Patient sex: F
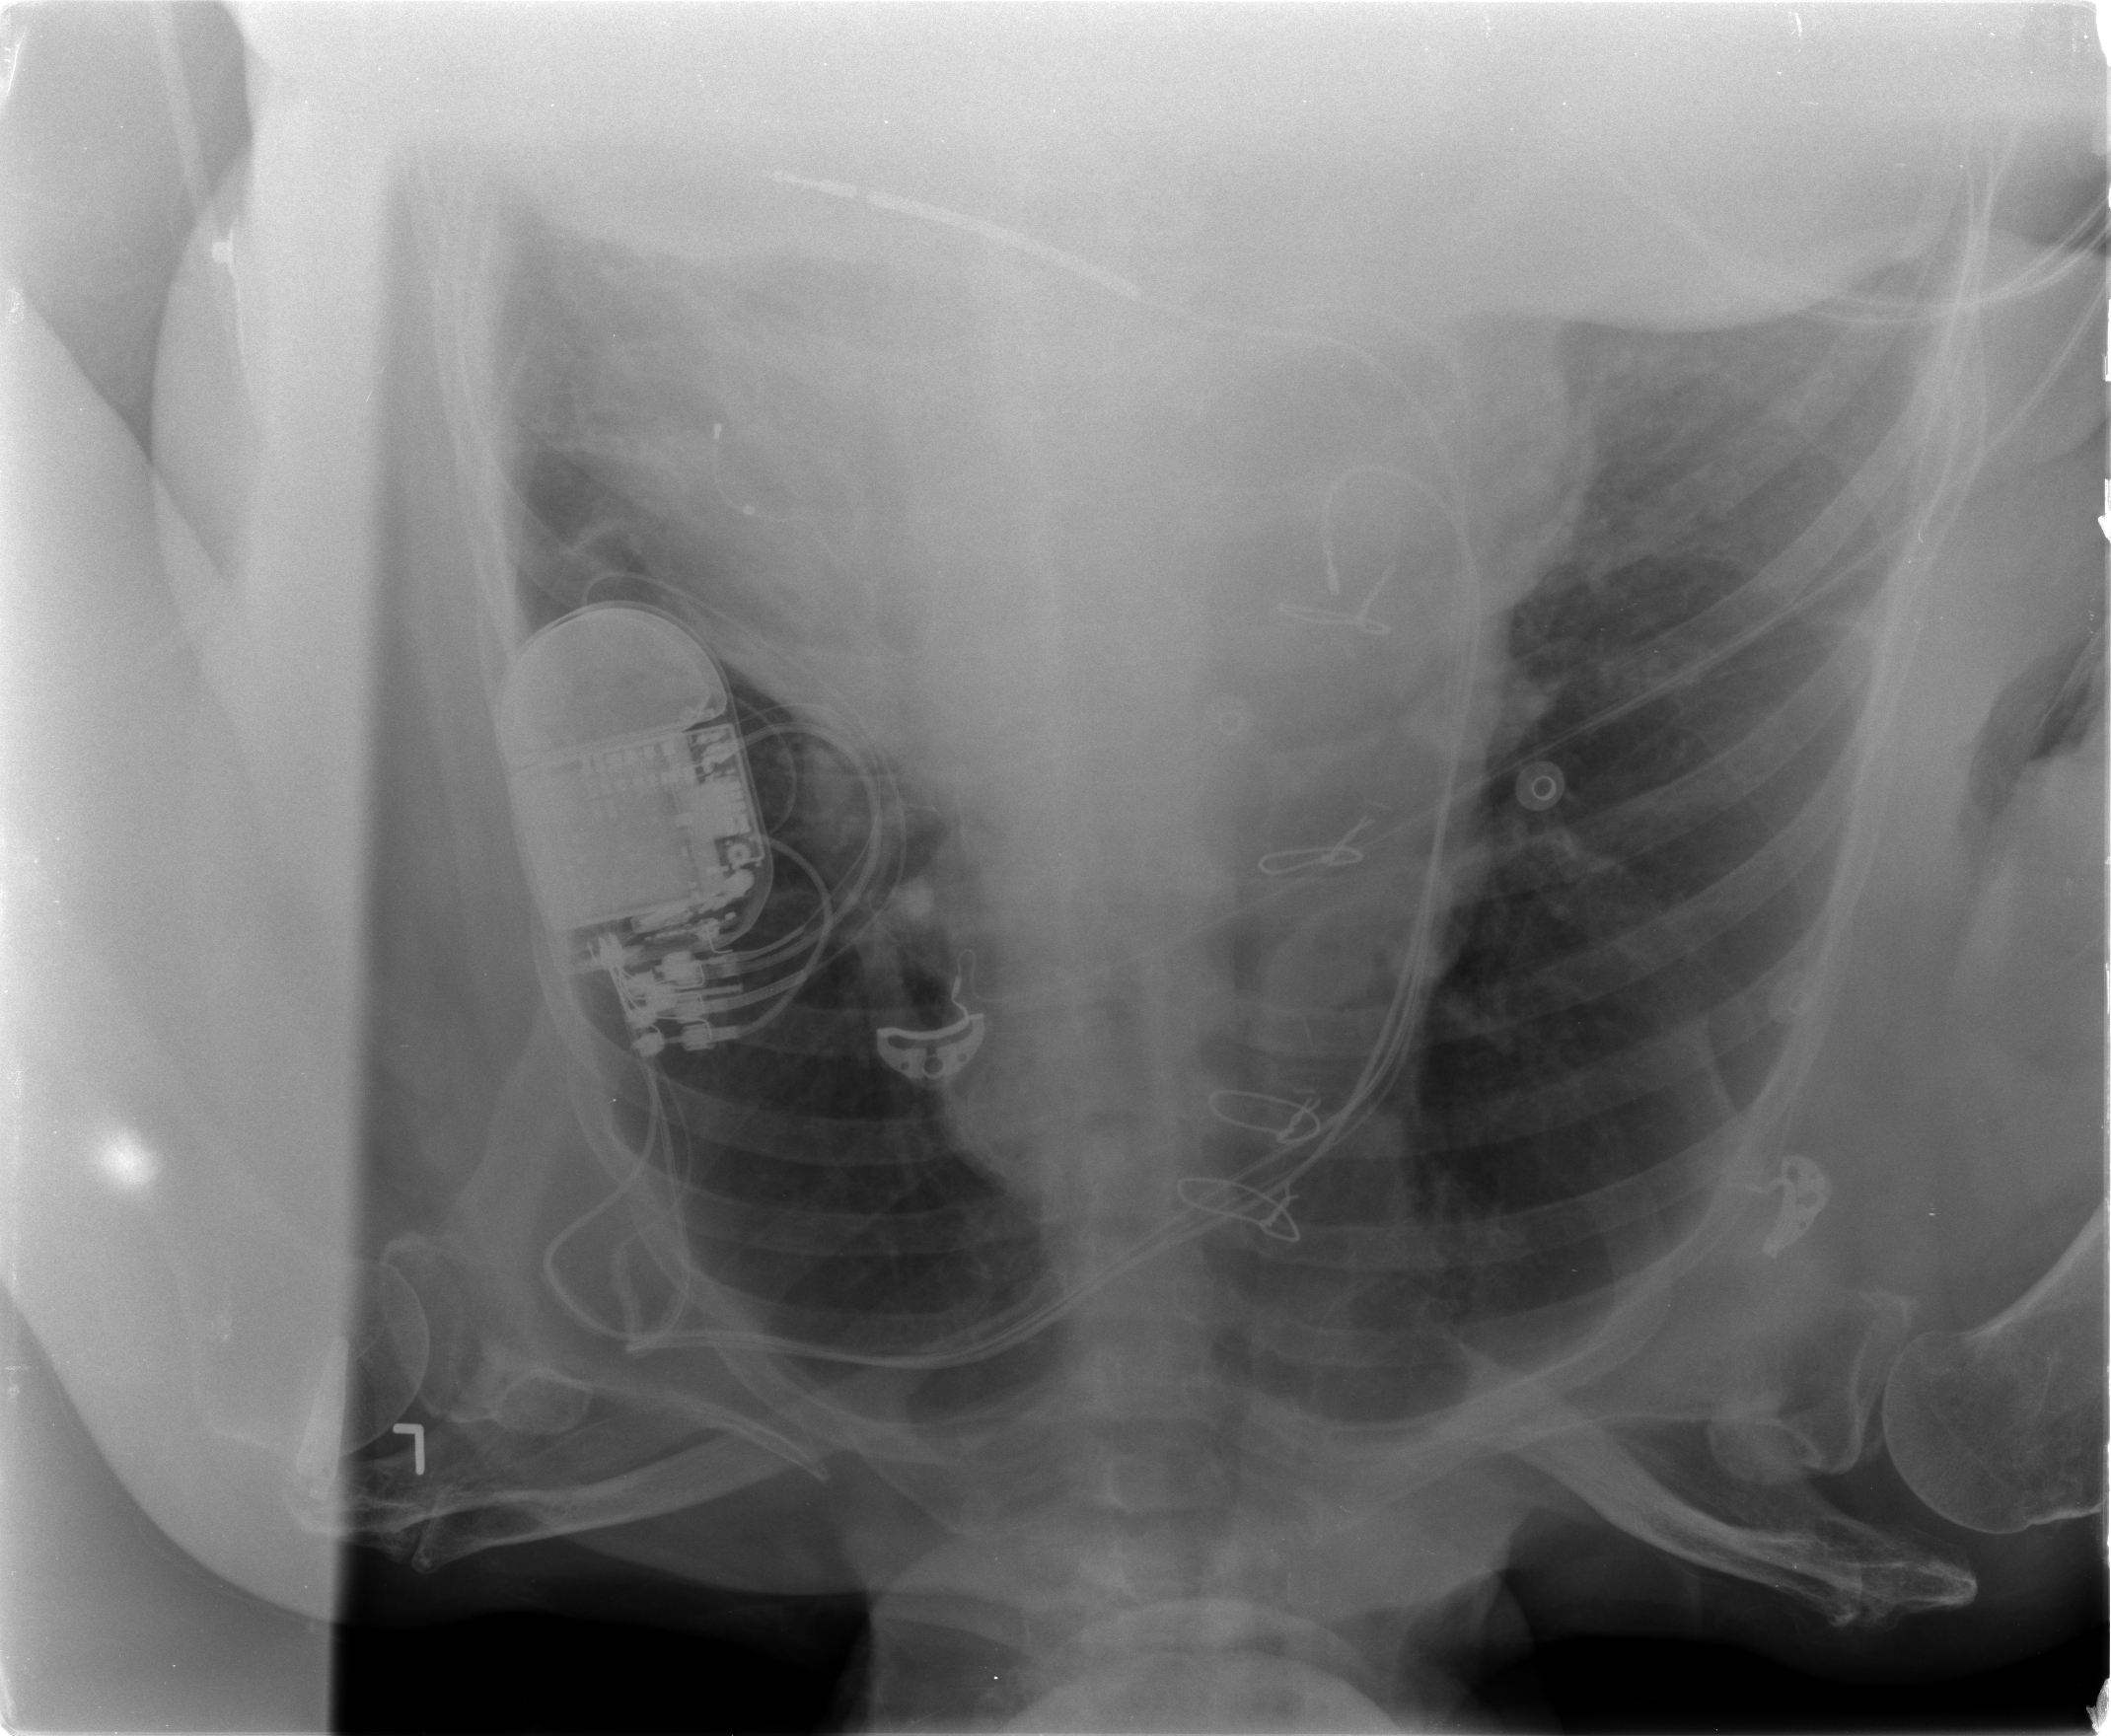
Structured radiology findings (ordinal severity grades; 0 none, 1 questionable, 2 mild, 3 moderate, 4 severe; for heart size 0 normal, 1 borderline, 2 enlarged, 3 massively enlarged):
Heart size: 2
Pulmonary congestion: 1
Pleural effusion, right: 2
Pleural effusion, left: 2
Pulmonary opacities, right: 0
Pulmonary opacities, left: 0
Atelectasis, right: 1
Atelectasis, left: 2